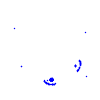
Particle: kaon